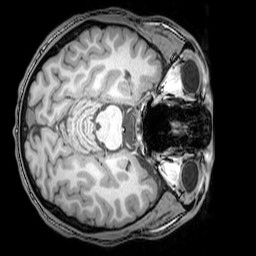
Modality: T1w
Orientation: axial
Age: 21
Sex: male
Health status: healthy
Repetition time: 0.081 s
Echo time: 0.037 s